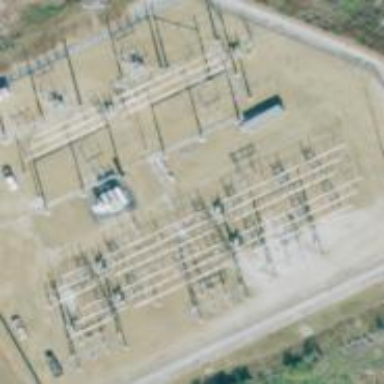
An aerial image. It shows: Switch for power supply.